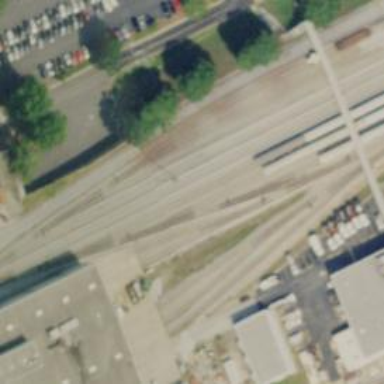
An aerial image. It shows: Electrified rail in service yard.